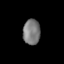
Tissue: lung
Cell type: Others
Senescence score: 0.2193
Nuclear area (px): 429
Mean DAPI intensity: 122.848